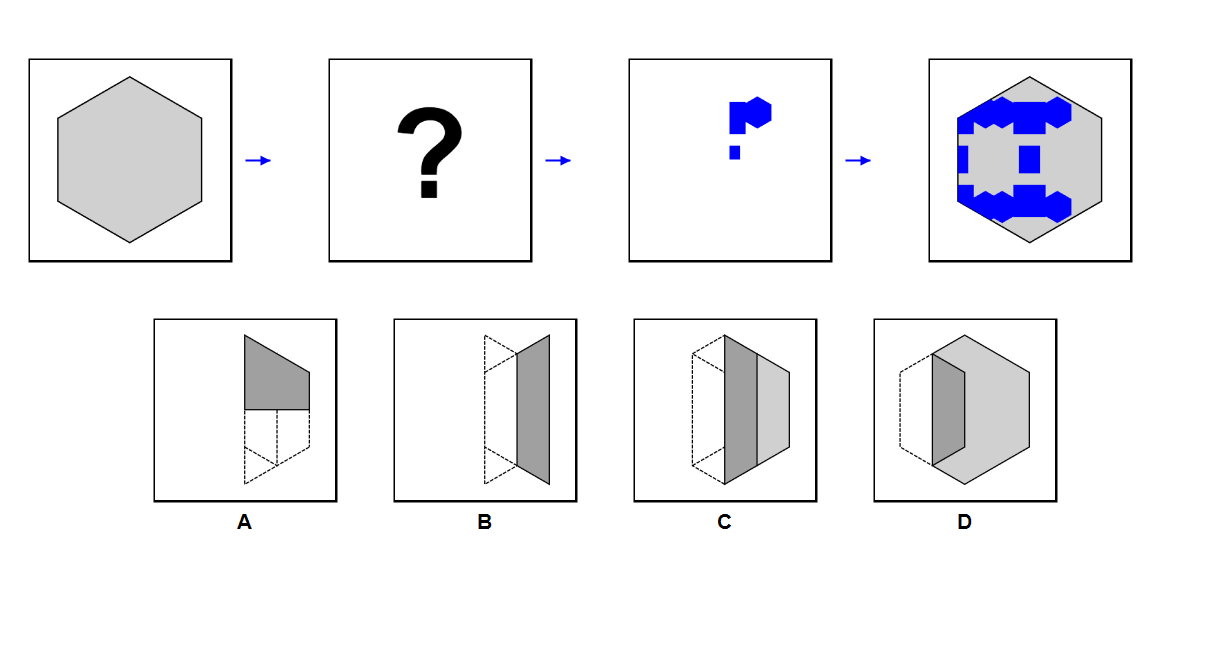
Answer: B